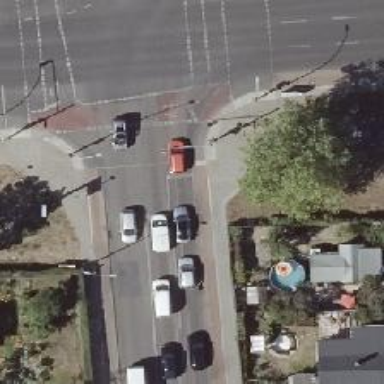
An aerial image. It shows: Road crossing with traffic signals.